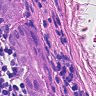
Metastatic tissue present: yes